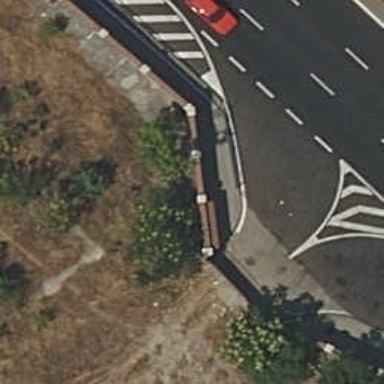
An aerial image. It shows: Raised kerb.